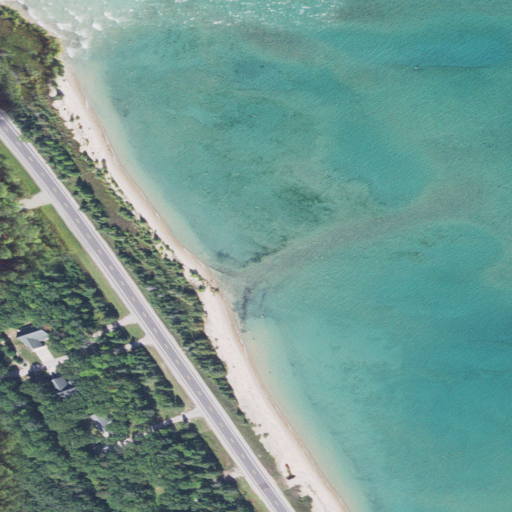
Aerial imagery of beach in Michigan named Huron Beach containing open water, barren land, deciduous forest, low intensity development, medium intensity development, mixed forest, herbaceous wetlands, open development, and woody wetlands